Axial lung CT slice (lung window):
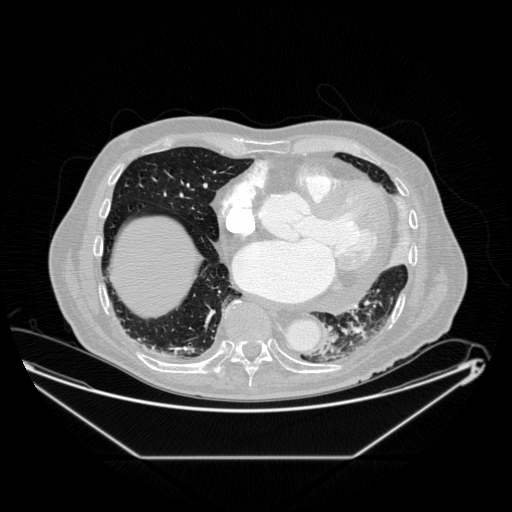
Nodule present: no